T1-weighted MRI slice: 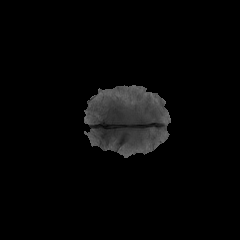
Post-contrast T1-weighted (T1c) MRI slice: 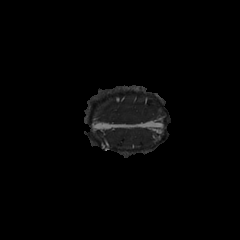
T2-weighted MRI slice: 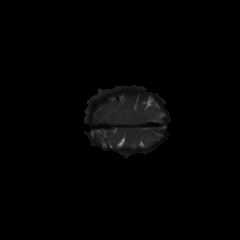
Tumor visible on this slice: no